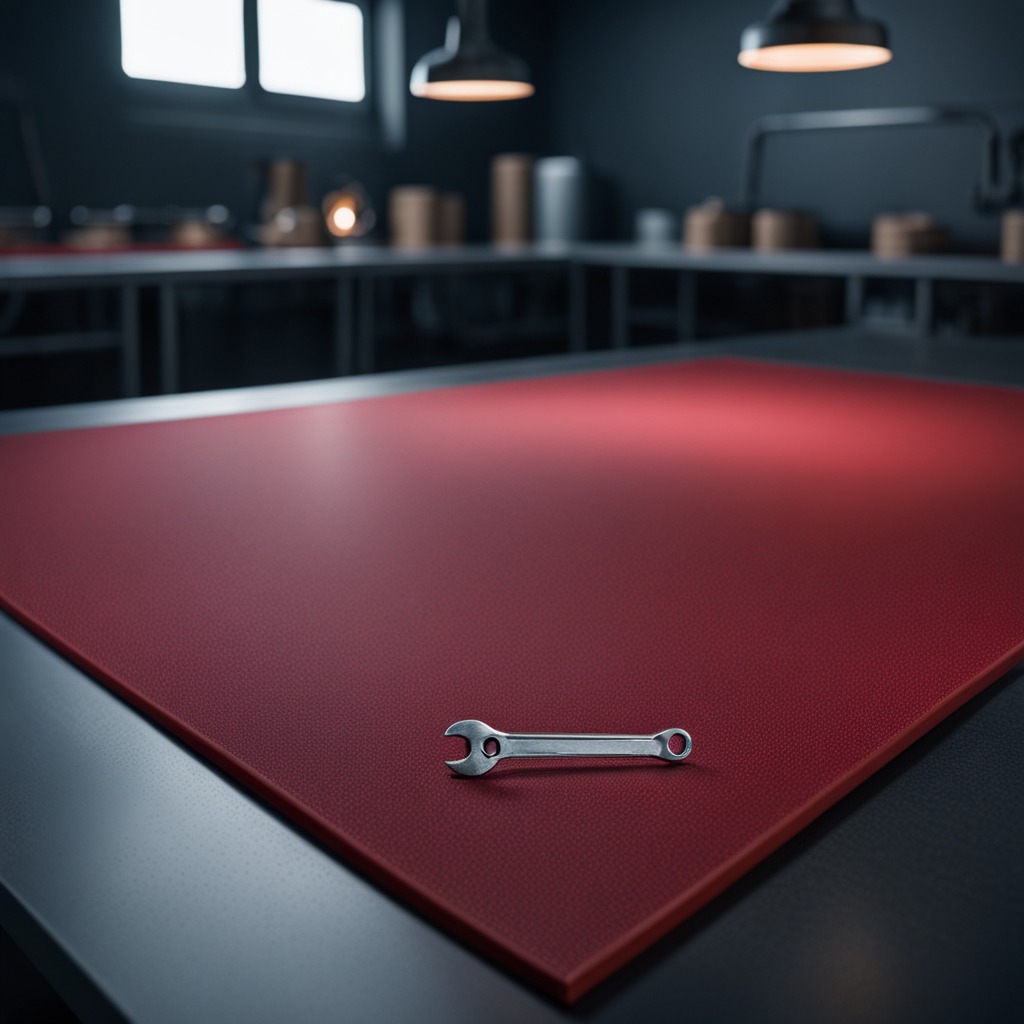
An wrench is lying on a clean granite tabletop covered with a red rubber mat inside a workshop at night dim ambient light soft shadows worn but beneath the mat